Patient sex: M
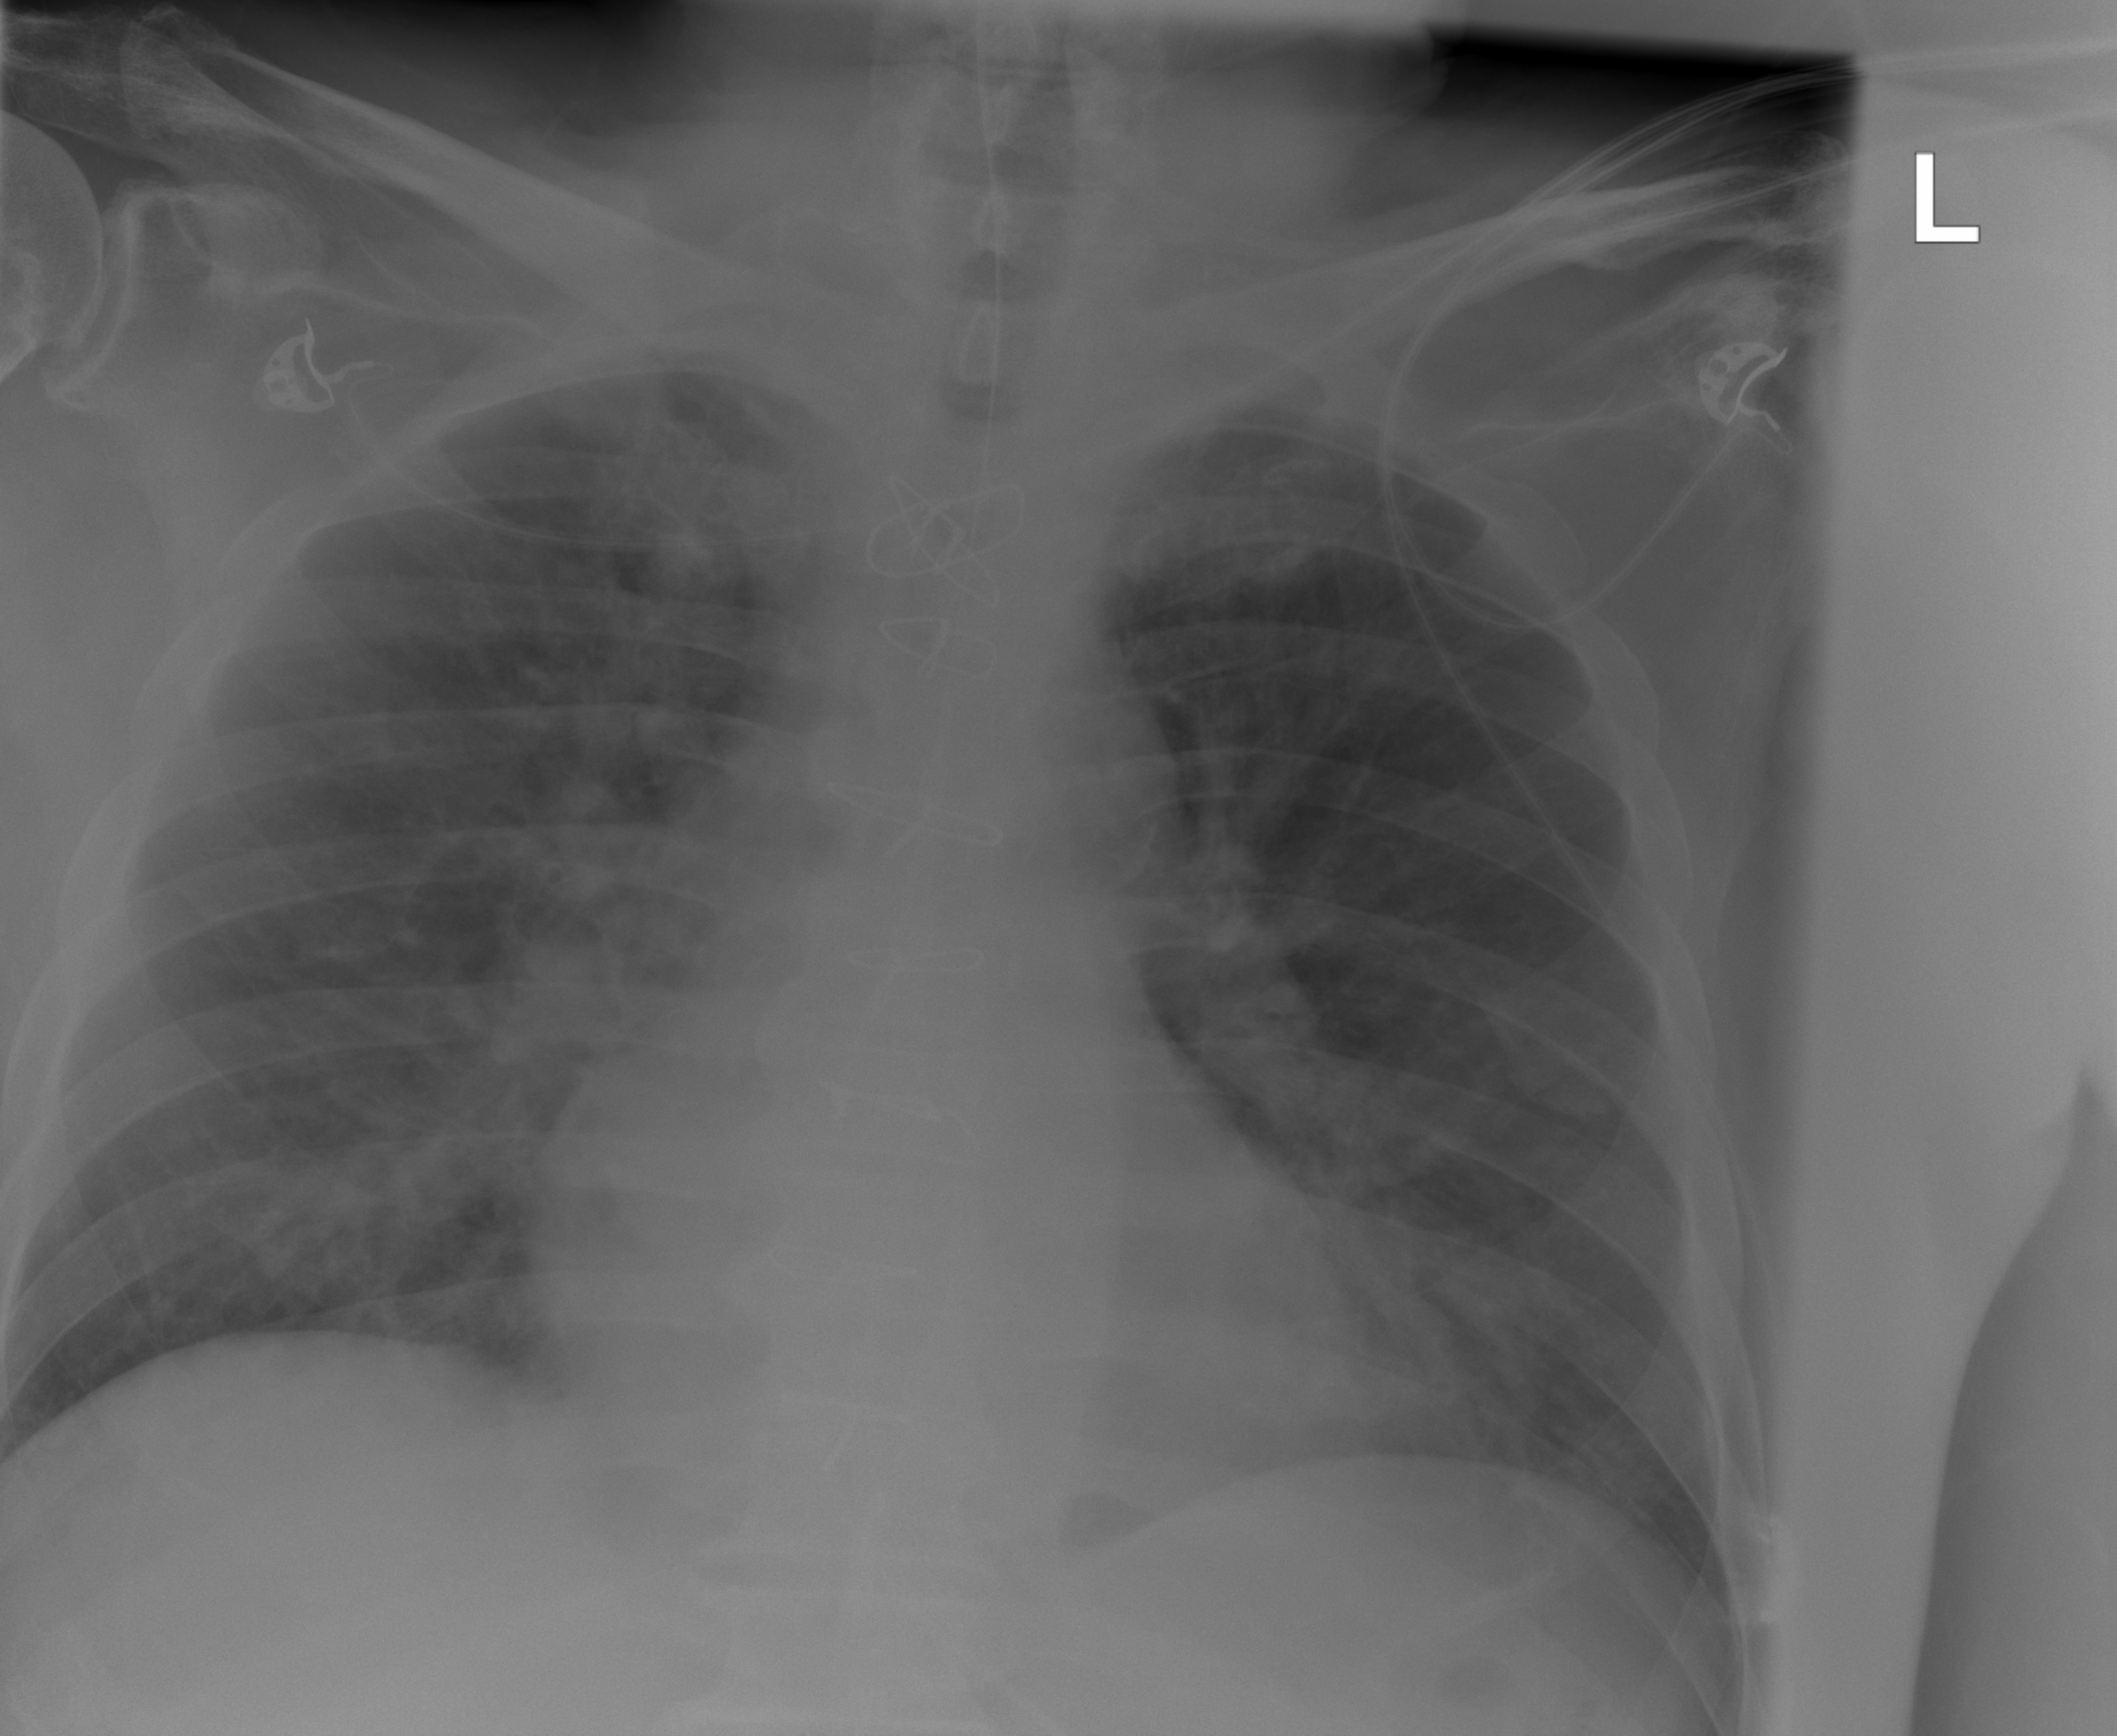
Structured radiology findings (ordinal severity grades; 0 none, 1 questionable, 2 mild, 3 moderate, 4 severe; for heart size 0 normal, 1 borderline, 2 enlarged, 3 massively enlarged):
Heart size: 0
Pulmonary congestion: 1
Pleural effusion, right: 0
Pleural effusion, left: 0
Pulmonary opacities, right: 1
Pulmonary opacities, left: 1
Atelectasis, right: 0
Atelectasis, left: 0